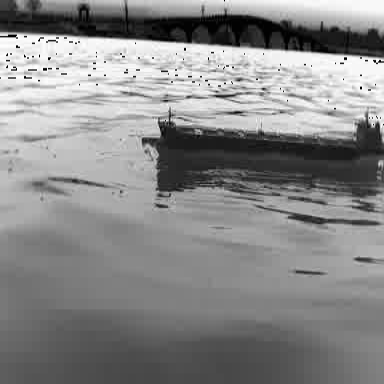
There is a liner in the infrared image.